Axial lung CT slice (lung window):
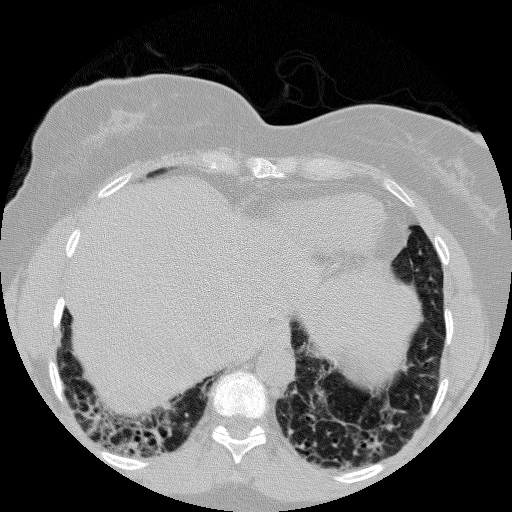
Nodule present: no